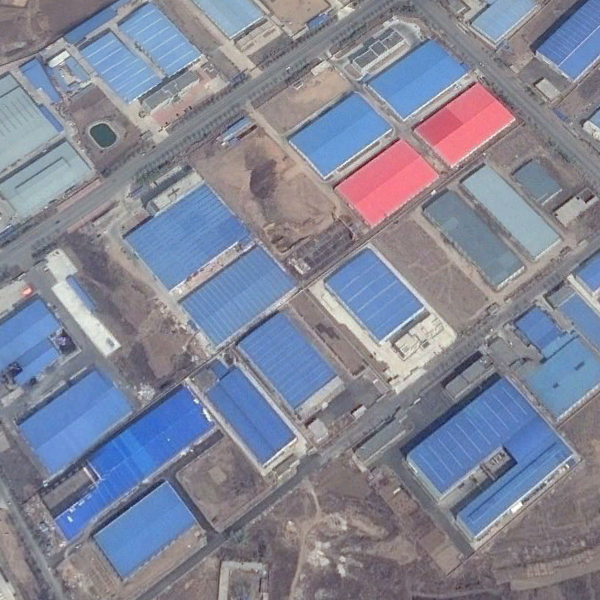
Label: Industrial